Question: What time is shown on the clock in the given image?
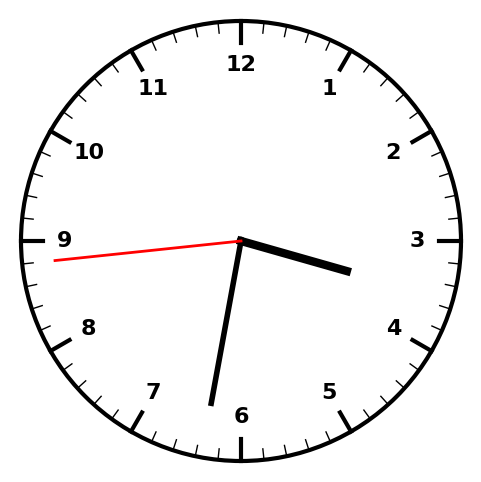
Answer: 03:31:44